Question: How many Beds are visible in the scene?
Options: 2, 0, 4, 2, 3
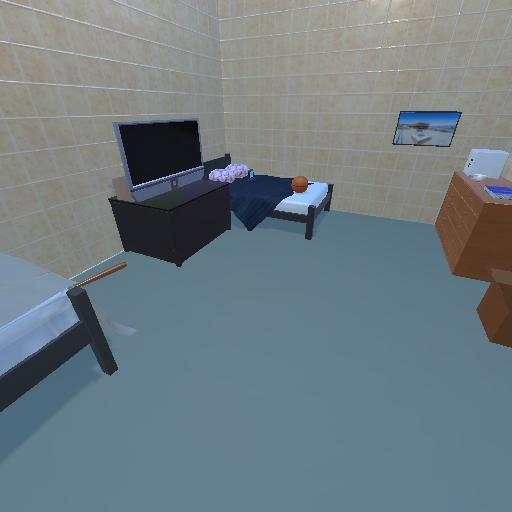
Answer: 2